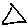
Label: triangle